Question: I'm trying to repeat a row header and it's not working... I've tried following all posts and documentation. Any ideas???

Basically everything on the same row as RackID I want to repeat on the next page...
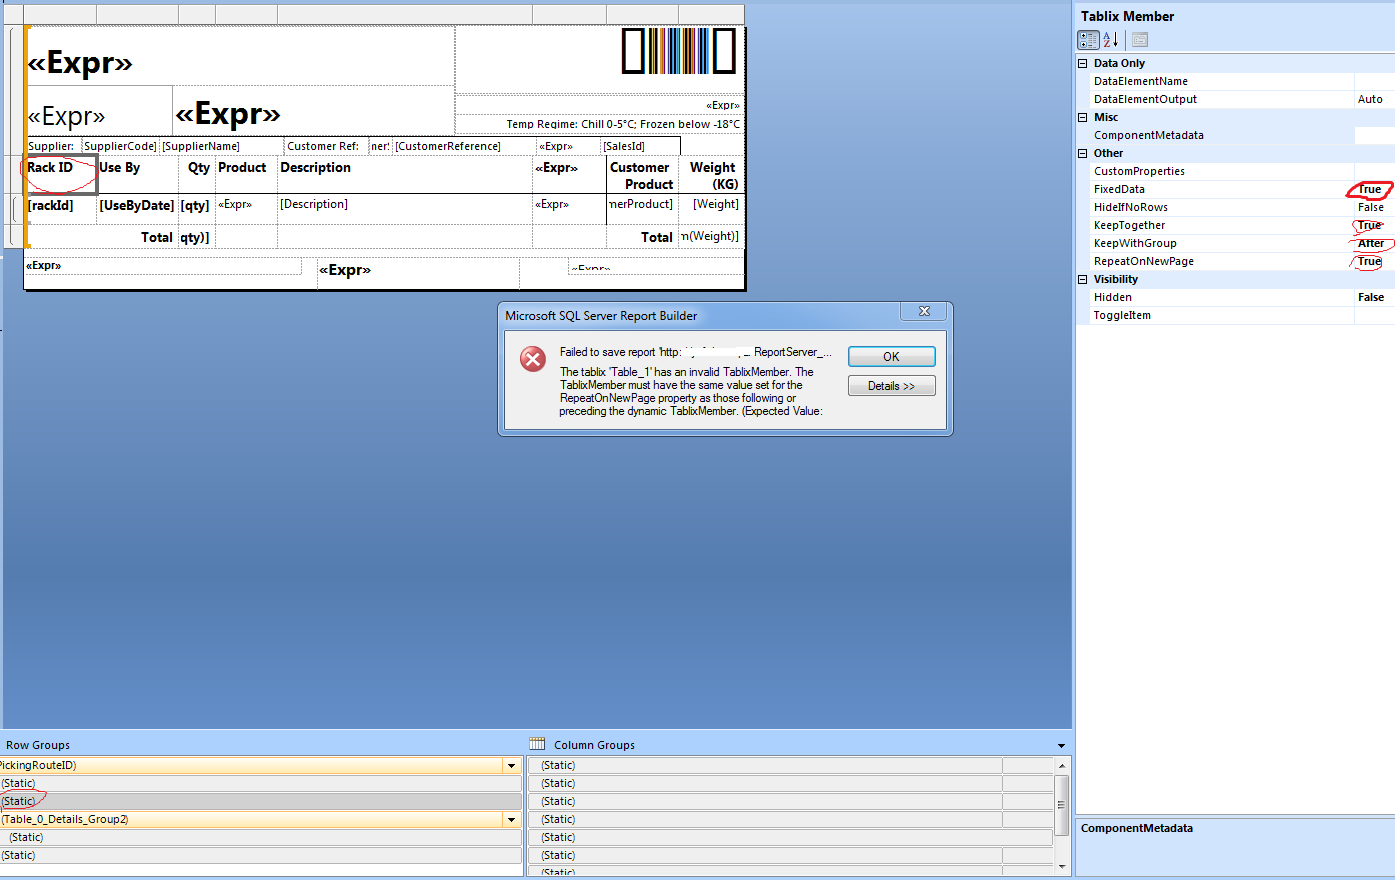
Answer: I've found the answer to this. ALL static members within the SAME group must have repeat on new page set to TRUE. Then you can modify the other properties like keep with group etc. to decide what else you want to repeat.